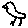
Label: bird